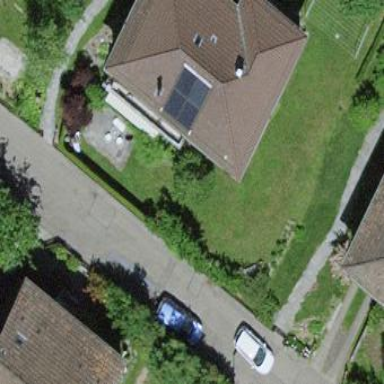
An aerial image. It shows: Hipped roof house.